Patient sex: M
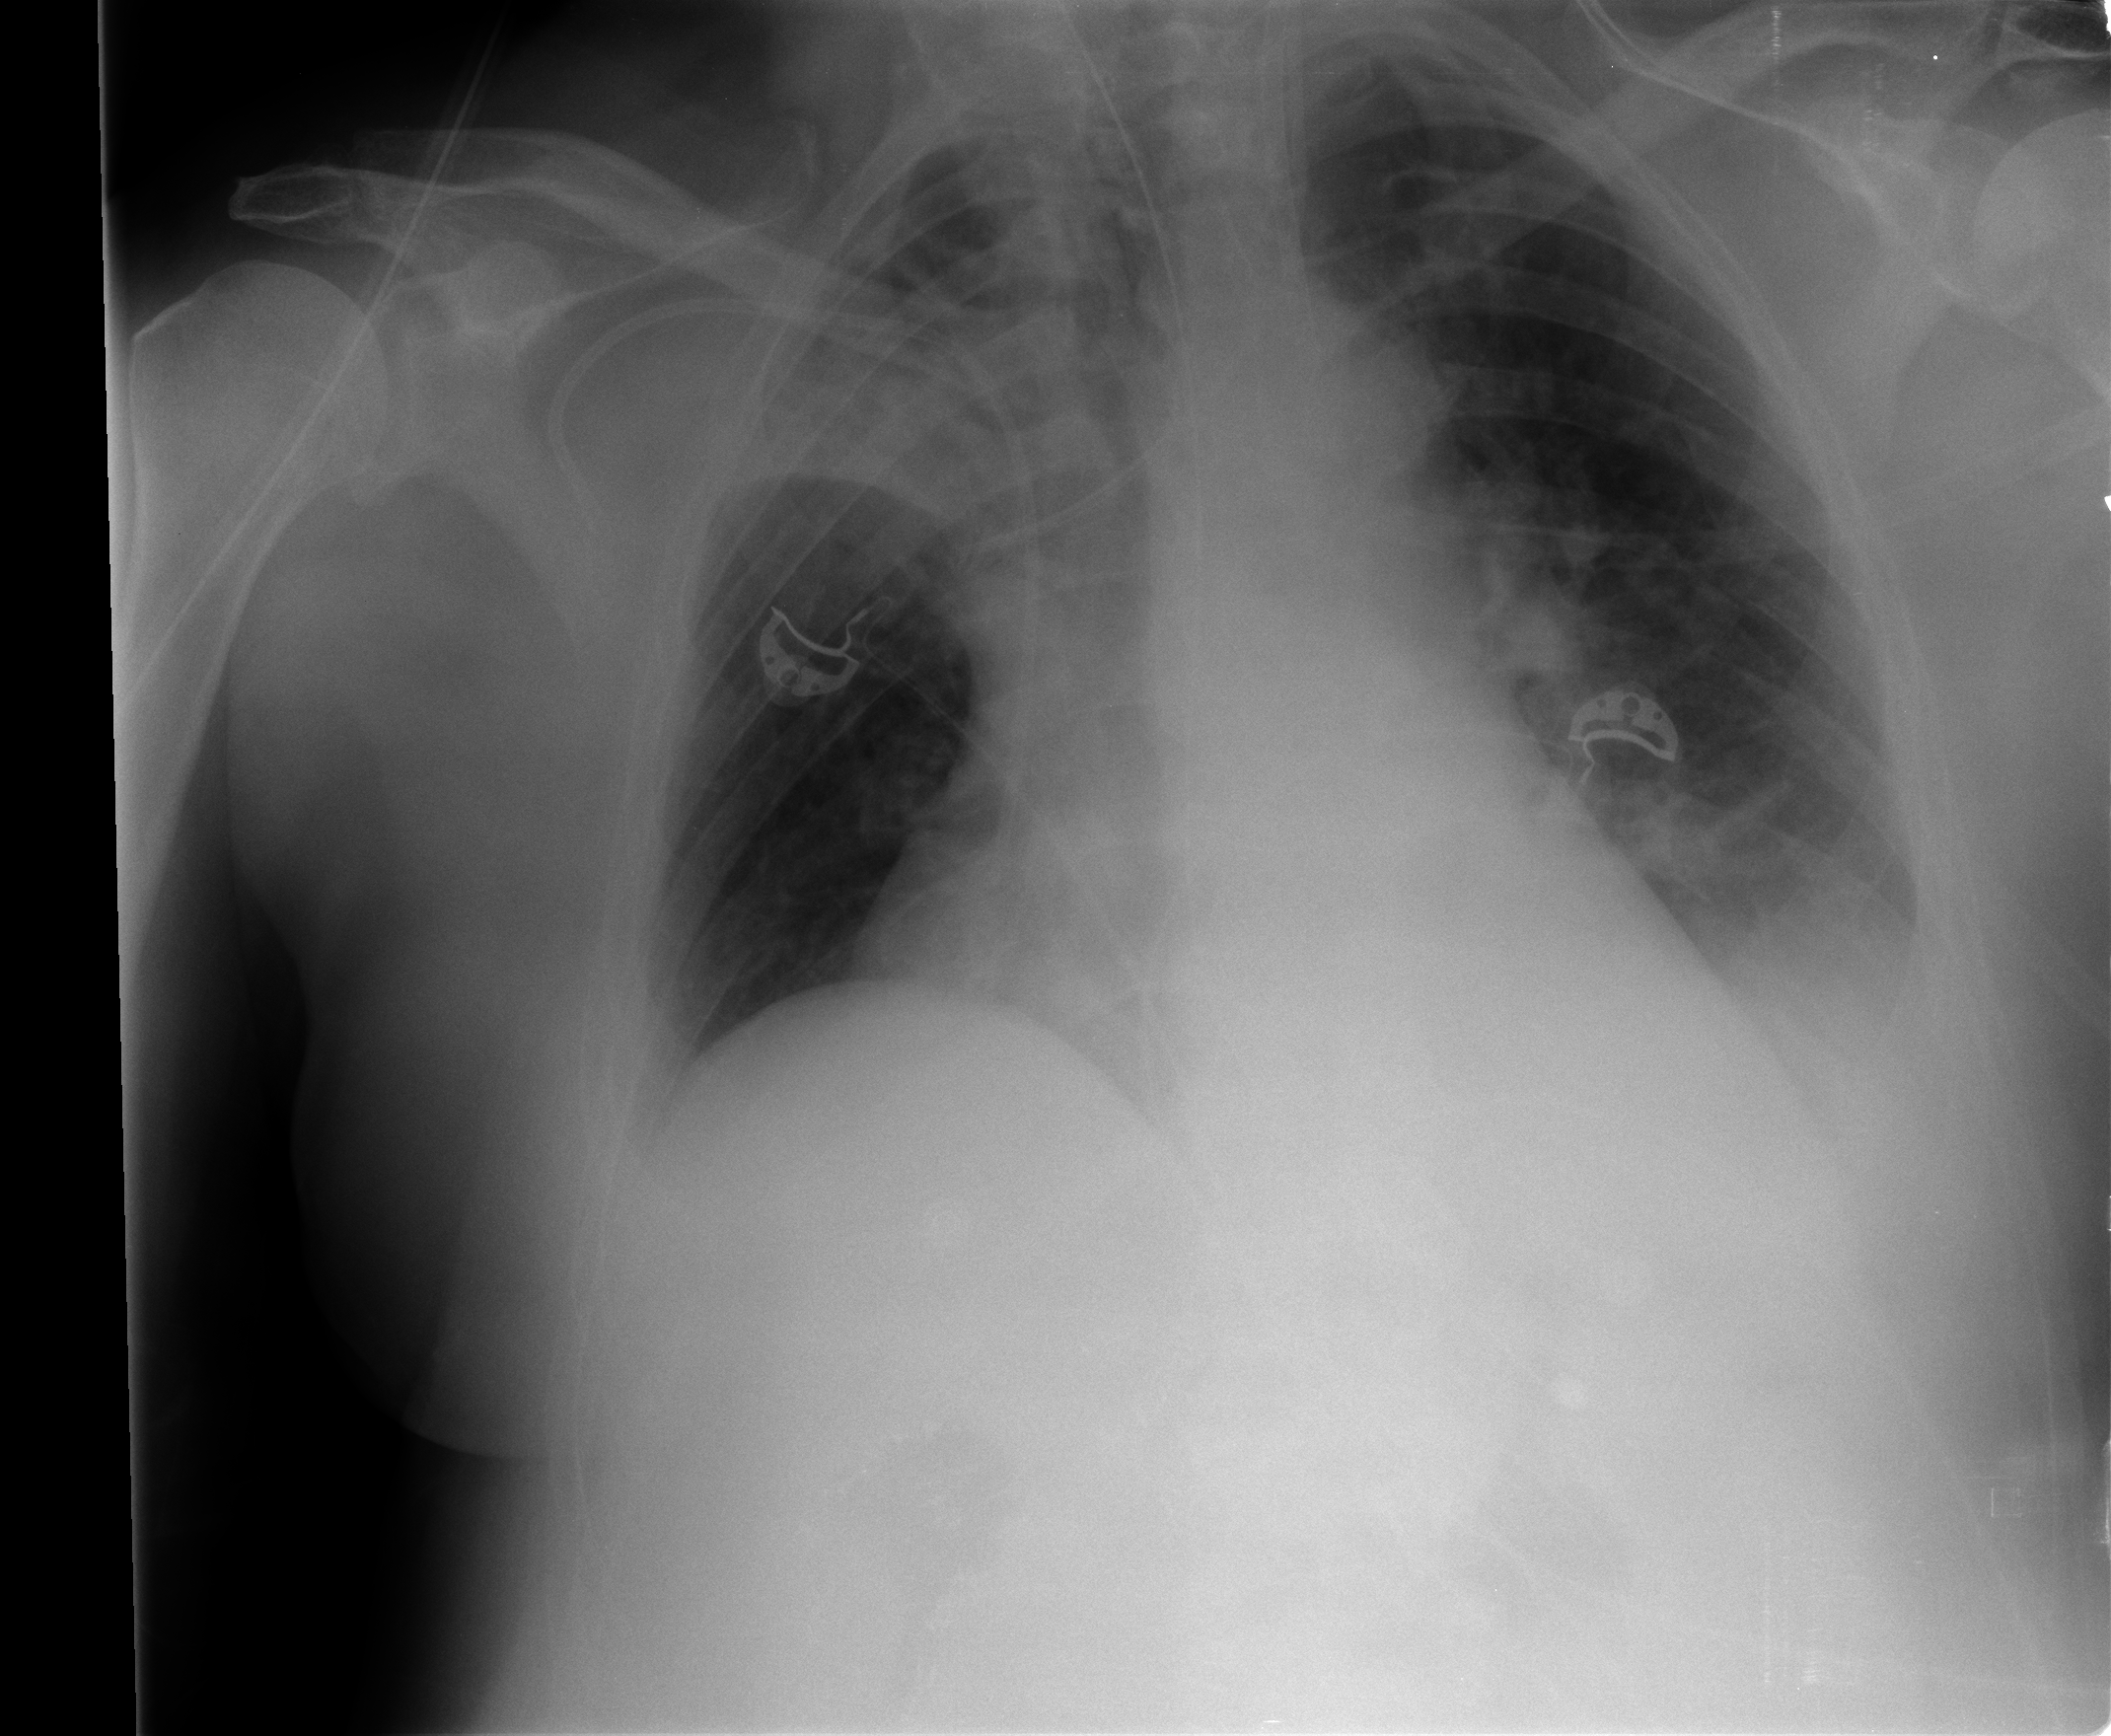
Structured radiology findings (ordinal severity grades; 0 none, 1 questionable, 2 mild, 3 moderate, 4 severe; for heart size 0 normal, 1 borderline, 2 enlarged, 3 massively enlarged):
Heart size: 2
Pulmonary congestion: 0
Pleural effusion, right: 0
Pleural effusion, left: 1
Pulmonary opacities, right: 0
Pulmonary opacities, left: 0
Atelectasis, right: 0
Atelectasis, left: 1